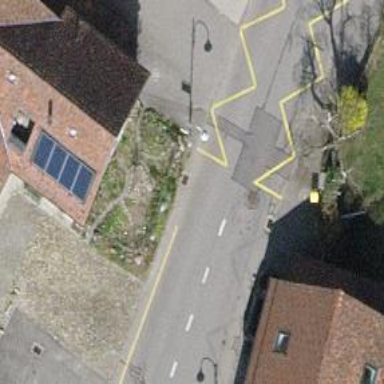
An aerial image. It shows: Bus stop with platform for public transport.